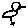
Label: bird